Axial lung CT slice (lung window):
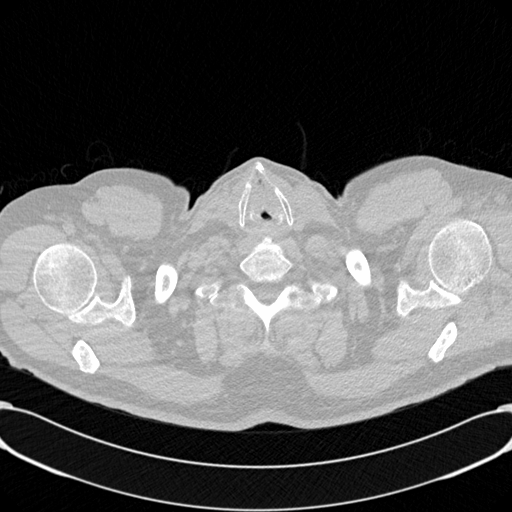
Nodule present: no